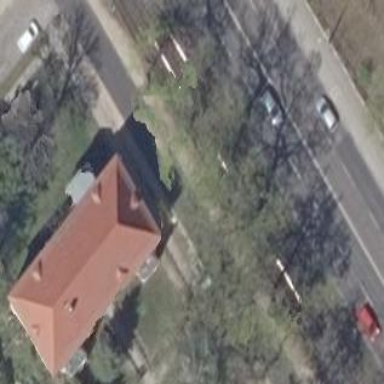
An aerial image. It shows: Historic building with apartments. The building has hipped roof made of red roof tiles.